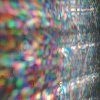
Label: sunburn